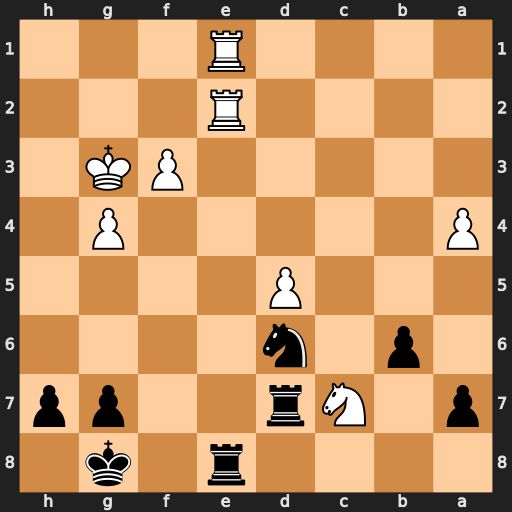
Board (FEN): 4r1k1/p1Nr2pp/1p1n4/3P4/P5P1/5PK1/4R3/4R3
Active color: b
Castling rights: -
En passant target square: -
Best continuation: Rxe2 Rxe2 Rxc7